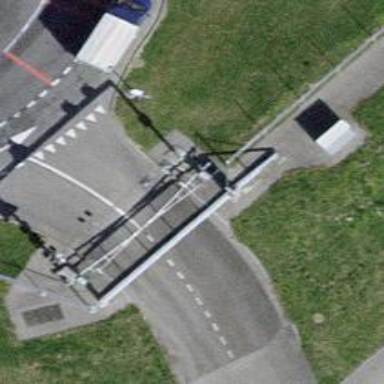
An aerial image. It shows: Lift gate barrier.